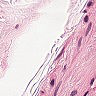
Metastatic tissue present: no